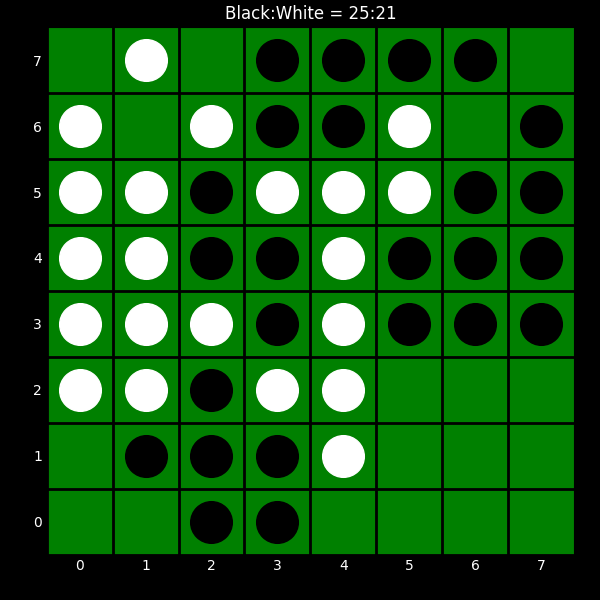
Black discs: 25
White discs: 21